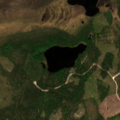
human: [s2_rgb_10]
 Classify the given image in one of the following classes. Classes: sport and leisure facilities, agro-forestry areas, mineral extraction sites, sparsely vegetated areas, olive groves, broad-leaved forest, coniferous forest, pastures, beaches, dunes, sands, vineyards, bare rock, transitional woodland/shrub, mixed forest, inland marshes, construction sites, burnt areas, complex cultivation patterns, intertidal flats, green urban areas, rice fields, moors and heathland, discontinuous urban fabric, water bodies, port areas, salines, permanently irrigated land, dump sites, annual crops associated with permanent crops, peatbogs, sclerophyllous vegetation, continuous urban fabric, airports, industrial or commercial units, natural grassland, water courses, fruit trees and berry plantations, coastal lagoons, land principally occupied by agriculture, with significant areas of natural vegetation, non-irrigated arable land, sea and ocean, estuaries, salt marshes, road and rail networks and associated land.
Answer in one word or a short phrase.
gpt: coniferous forest, transitional woodland/shrub, peatbogs